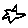
Label: star